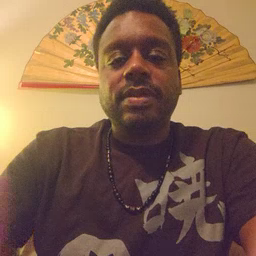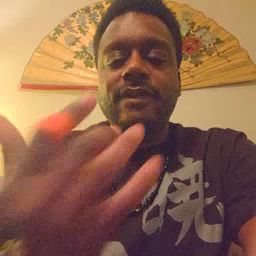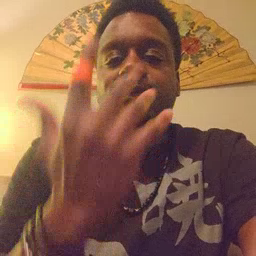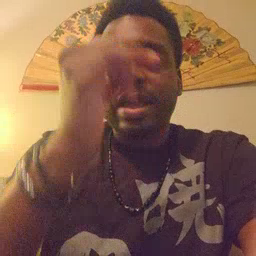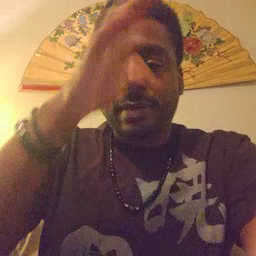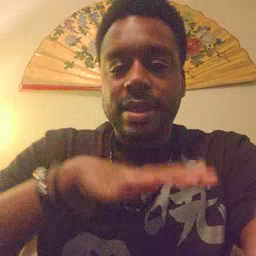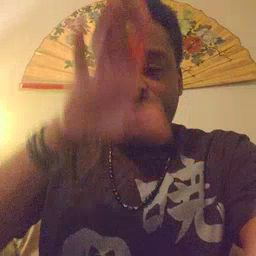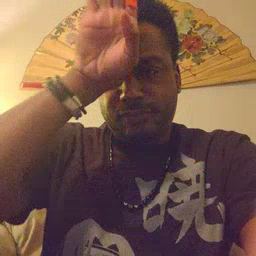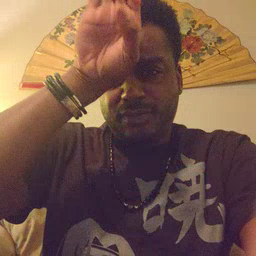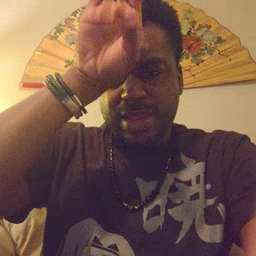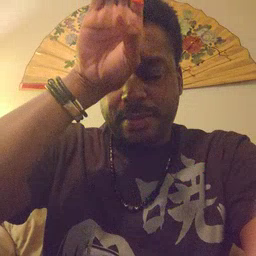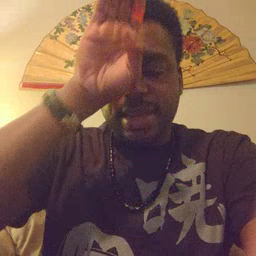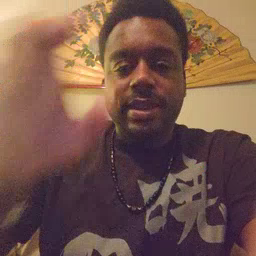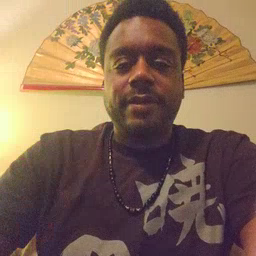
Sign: fireman